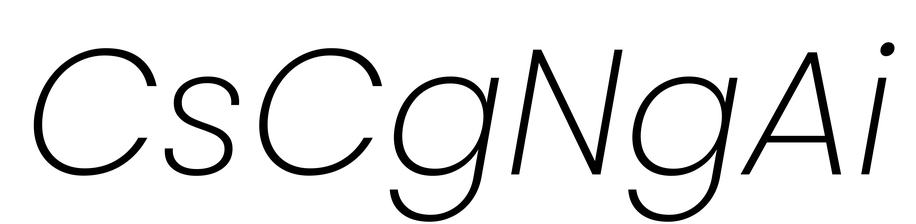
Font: Poppins-ExtraLightItalic